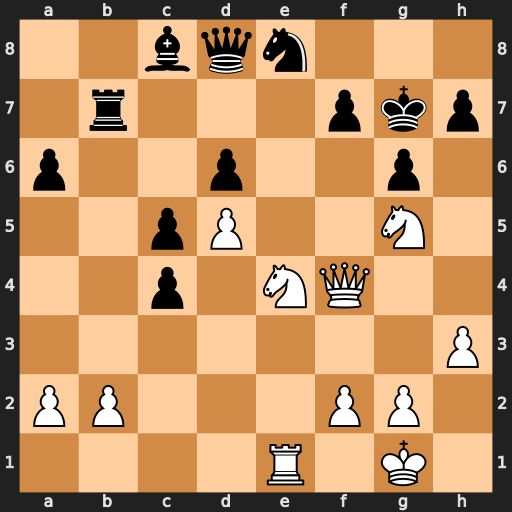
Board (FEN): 2bqn3/1r3pkp/p2p2p1/2pP2N1/2p1NQ2/7P/PP3PP1/4R1K1
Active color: w
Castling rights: -
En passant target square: -
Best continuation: Qh4 h6 Ne6+ Bxe6 Qxd8